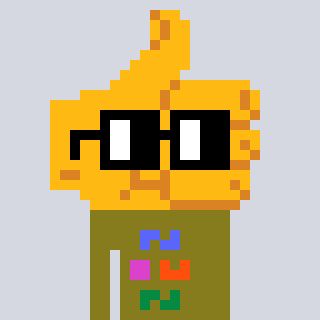
a pixel art character with square black glasses, a thumbsup-shaped head and a gunk-colored body on a cool background